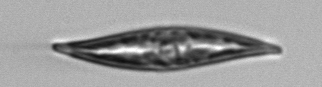
Label: Pleurosigma